八年级 · 计数
近年来, 某市为促进生活垃圾的分类处理, 将生活垃圾分为厨余垃圾、可回收物和其他垃圾三类,并分别设置了相应的垃圾箱. 为调查居民生活垃圾分类投放情况，先随机抽取了该市三类垃圾箱总计 1000 吨生活垃圾, 数据统计如下(单位: 吨):

|  | “㕌余垃圾” 箱 | “可回收物” 箱 | “其他垃圾” 箱 |
| :---: | :---: | :---: | :---: |
| 㕌余垃圾 | 400 | 100 | 100 |
| 可回收物 | 30 | 240 | 30 |
| 其他垃圾 | 20 | 20 | 60 |

(1) 1 试估计厨余垃圾投放正确的概率是多少?

(2)试估计生活垃圾投放错误的概率是多少?

（2)假设蔚余垃圾在 “厨余垃圾” 箱、“可回收物” 箱、“其他垃圾” 箱的投放量分别为 $a 、 b$ 、 $c$, 其中 $a>0, a+b+c=600$. 当数 $a 、 b 、 c$ 的方差 $s^{2}$ 最大时, 写出 $a 、 b 、 c$ 的值(结论不要求证明), 并求此时 $s^{2}$ 的值.
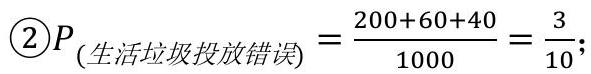
答案: 解：(1) 1 1 $P_{(\text {厥余垃圾投放正确 }}=\frac{400}{400+100+100}=\frac{2}{3}$;

(2) $\because a+b+c=600$

$\therefore a, b, c$ 的平均数为 200 .

$\because a>0$,

$\therefore$ 当 $a=600, b=0, c=0$ 时, 方差 $s^{2}$ 最大.

$\therefore s^{2}=\frac{1}{3}\left[(600-200)^{2}+(0-200)^{2}+(0-200)^{2}\right]=80000$.